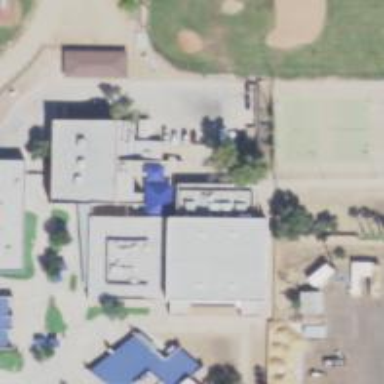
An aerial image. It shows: School building.